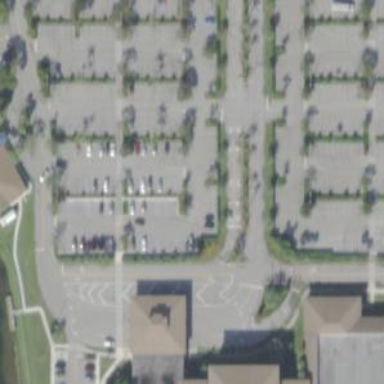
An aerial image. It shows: Parking space is available.